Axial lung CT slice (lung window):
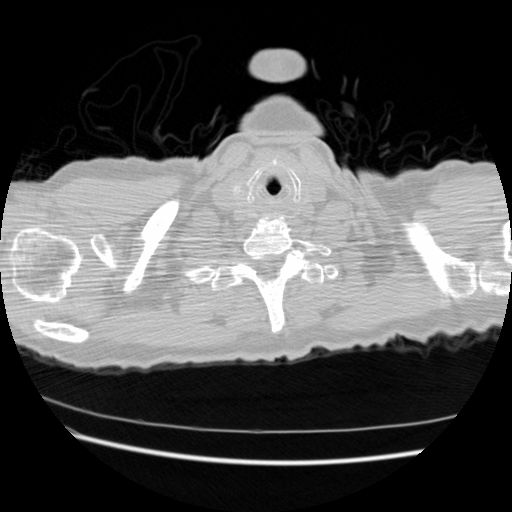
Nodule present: no